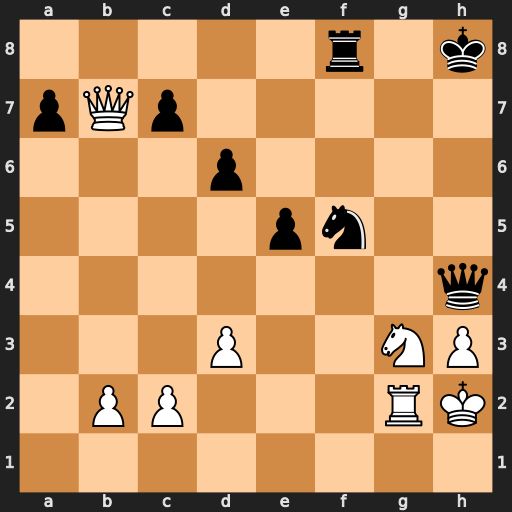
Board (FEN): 5r1k/pQp5/3p4/4pn2/7q/3P2NP/1PP3RK/8
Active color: w
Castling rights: -
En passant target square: -
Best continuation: Nxf5 Qf4+ Ng3